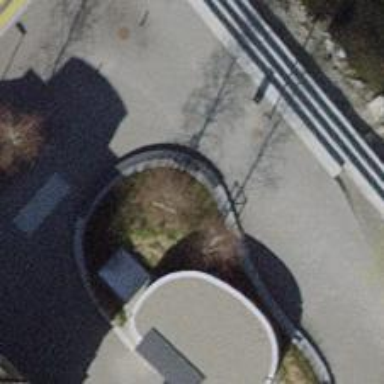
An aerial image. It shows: Black bench.